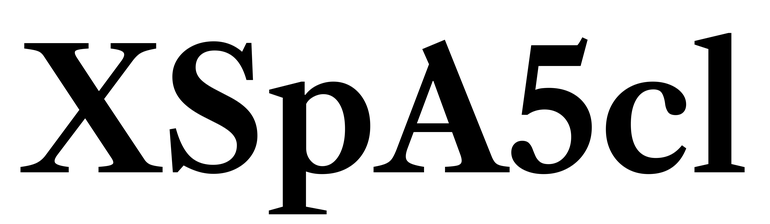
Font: LibreCaslonText_SemiBold